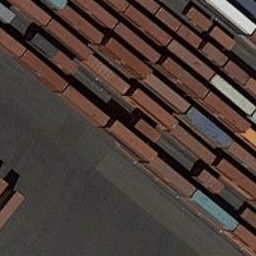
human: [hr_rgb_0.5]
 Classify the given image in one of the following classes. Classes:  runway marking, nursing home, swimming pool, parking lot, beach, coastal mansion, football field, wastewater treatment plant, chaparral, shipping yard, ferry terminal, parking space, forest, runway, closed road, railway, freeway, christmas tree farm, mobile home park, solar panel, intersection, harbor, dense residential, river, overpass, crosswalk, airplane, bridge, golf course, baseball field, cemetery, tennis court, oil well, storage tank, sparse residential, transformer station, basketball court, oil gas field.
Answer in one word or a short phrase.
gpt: shipping yard